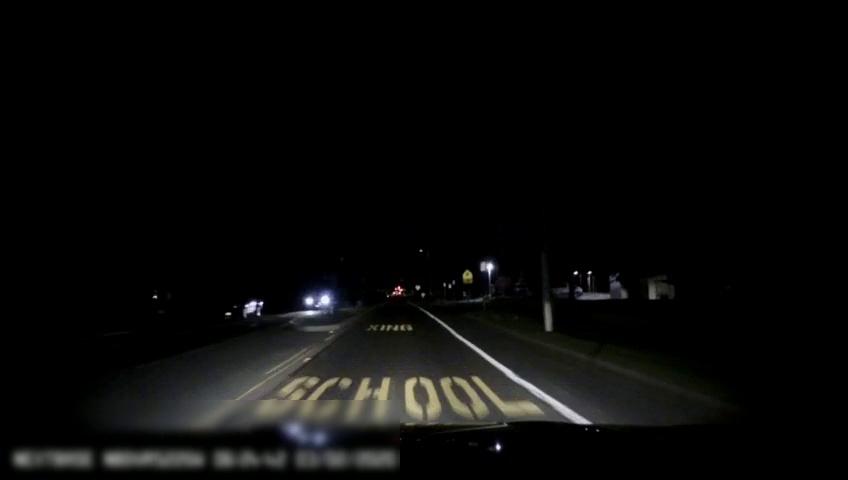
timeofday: Night
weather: Other
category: Drivable Space
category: Vehicles | Car
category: Vehicles | SUV
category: Vehicles | Car
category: Lanes | Current Lane
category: Lanes | Current Lane
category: Lanes | Alternate Lane
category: Lanes | Opposite Lane
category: Traffic | Signs